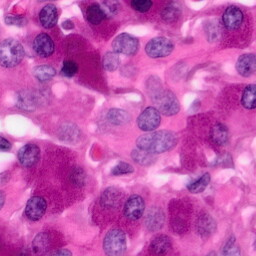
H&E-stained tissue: Pancreatic